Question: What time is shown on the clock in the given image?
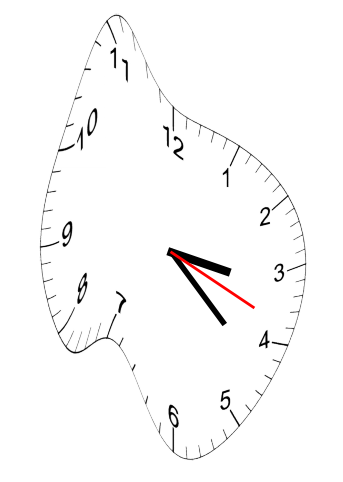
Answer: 03:22:19